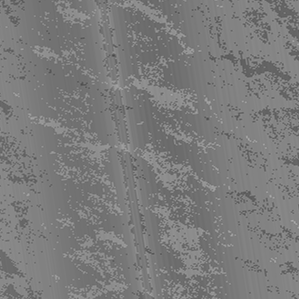
Label: frost